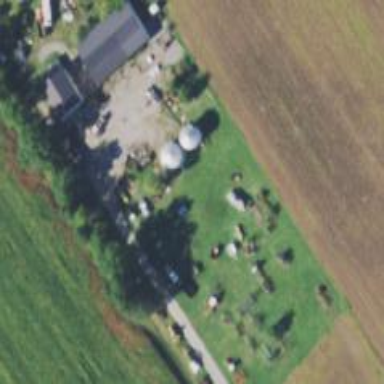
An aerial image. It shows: Silo.